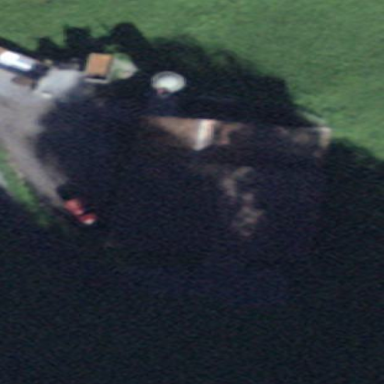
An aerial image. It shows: Rural barn.